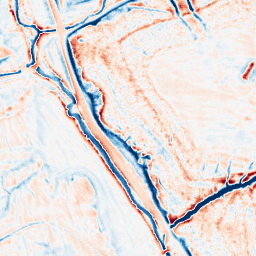
Category: multiscale
Decomposition family: dog_multiscale
Decomposition parameters: sigma_ratio: 1.6
n_scales: 4
base_sigma: 0.5
Upsampling method: fft_zeropad
Upsampling parameters: scale: 8
Upsampling scale: 8